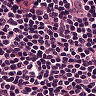
Metastatic tissue present: no